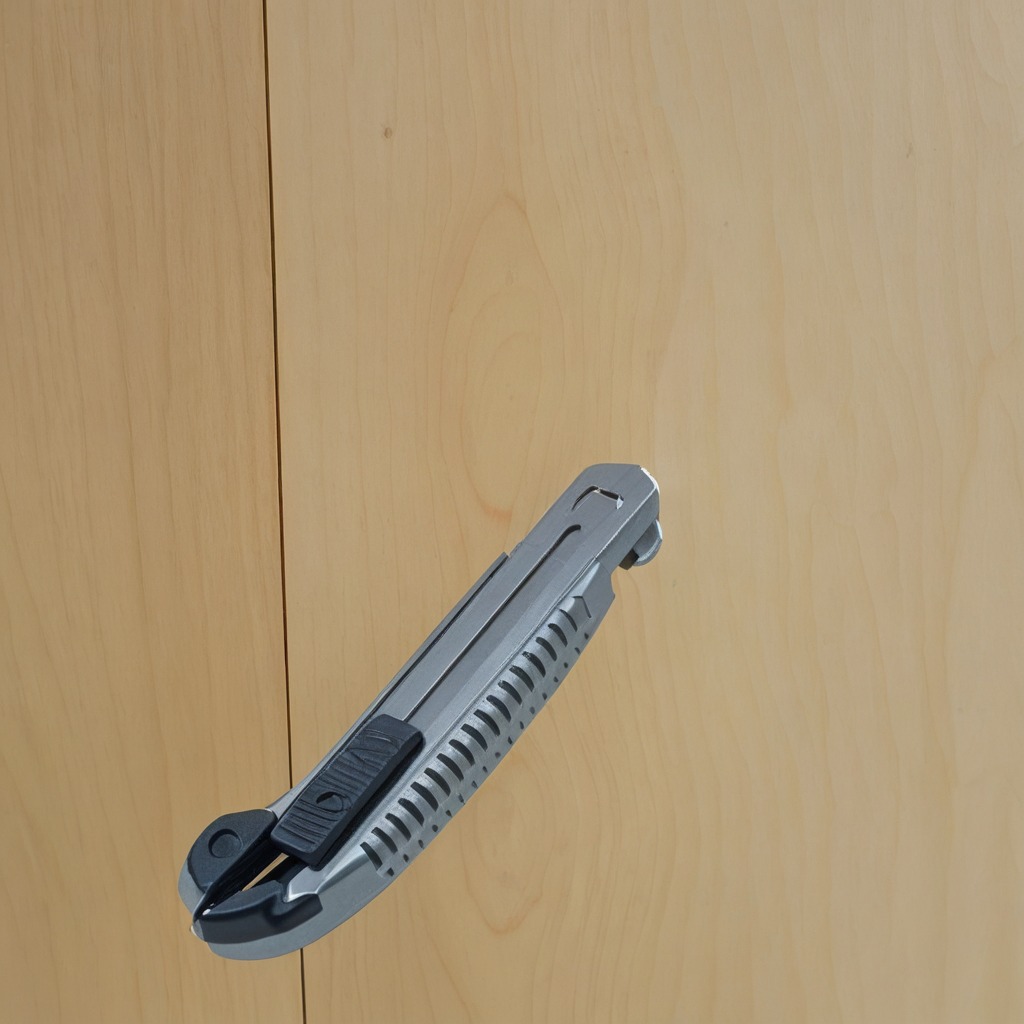
A utility knife is lying on the plywood surface in a paint workshop lit by afternoon window light.